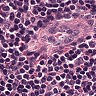
Metastatic tissue present: no